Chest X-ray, PA view. Patient: 58 years old, sex F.
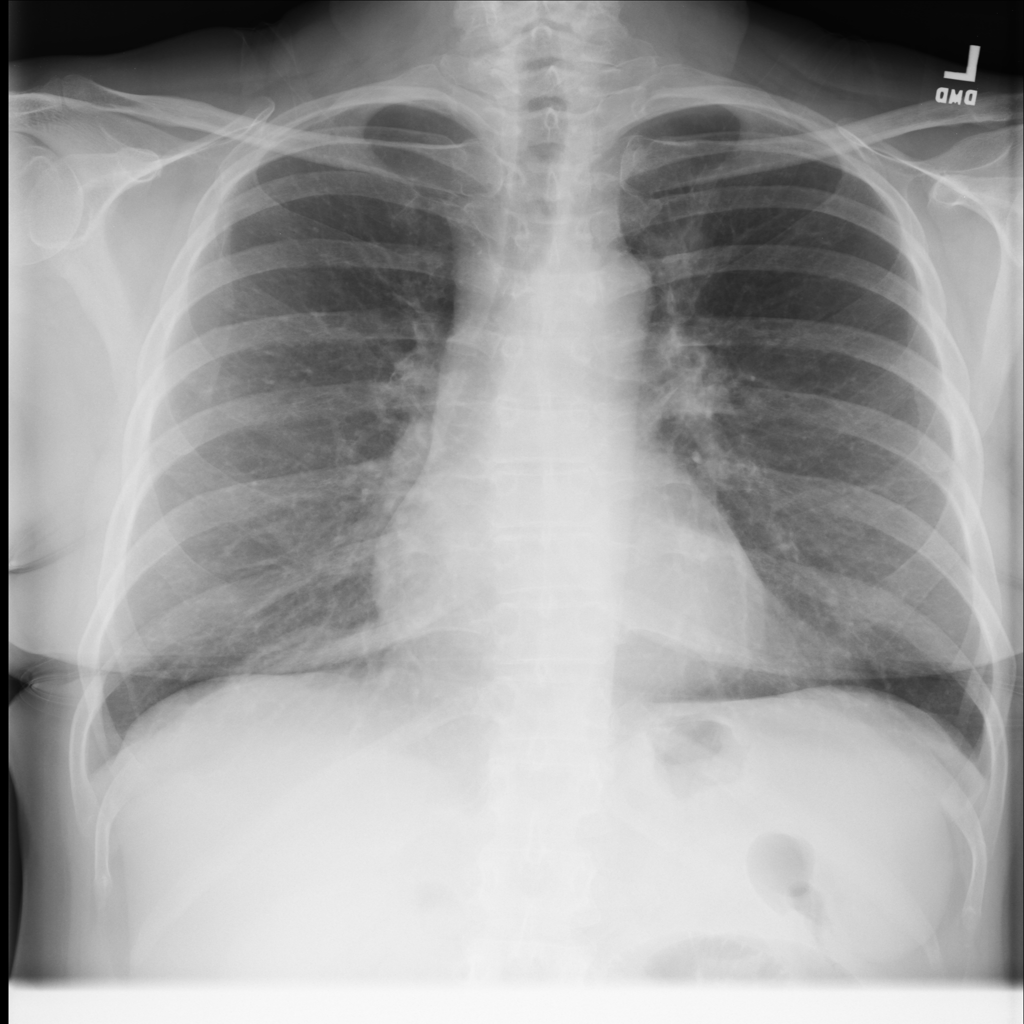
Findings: Pneumothorax